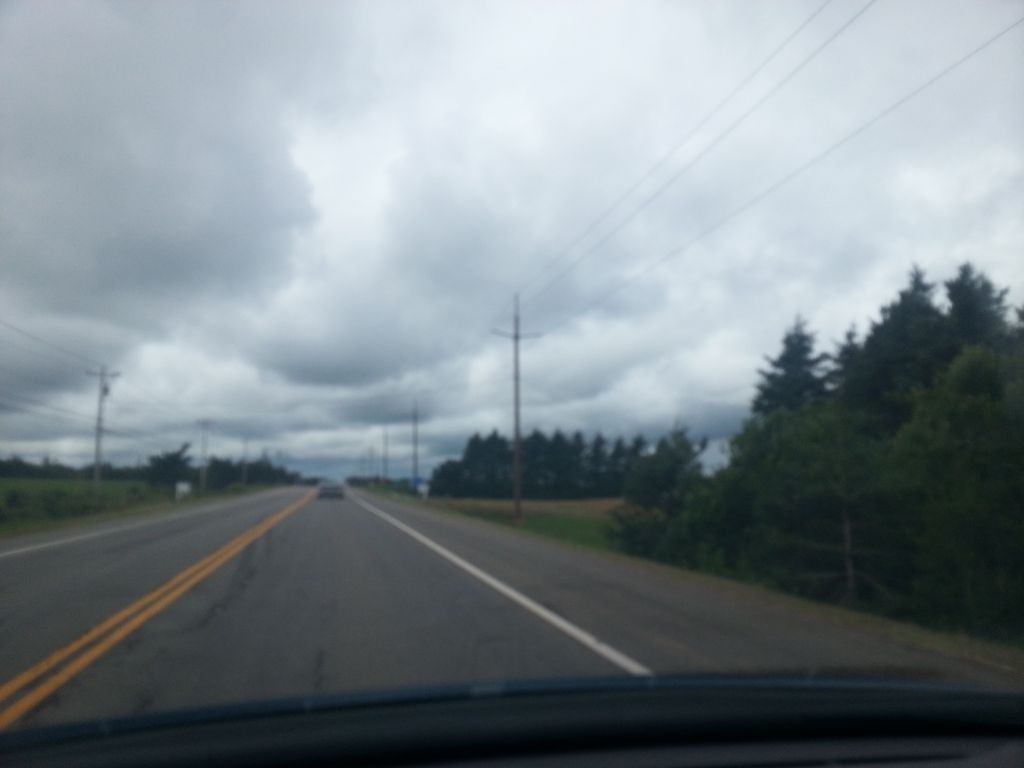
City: charlottetown